Field crop: maize
Growth stage: 2
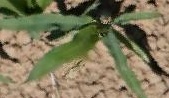
Species: maize